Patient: sex F, age 55
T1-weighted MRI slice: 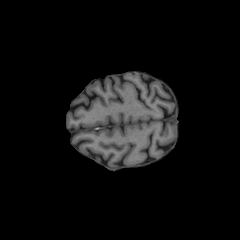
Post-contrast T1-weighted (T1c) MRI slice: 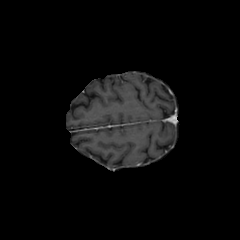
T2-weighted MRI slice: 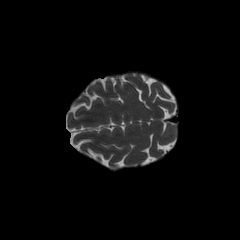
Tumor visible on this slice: no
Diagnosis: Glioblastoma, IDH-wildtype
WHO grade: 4